Interaction volume radius: 10 \u00c5
Interaction volume height: 10 \u00c5
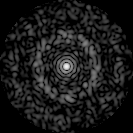
Disorder parameter: 0.8512